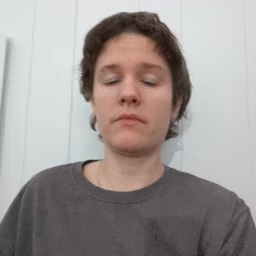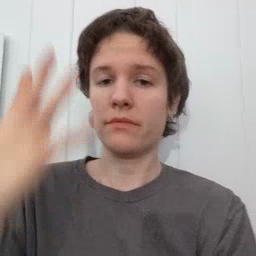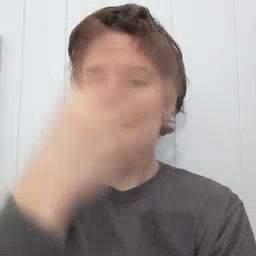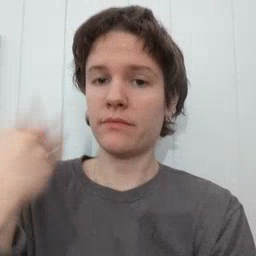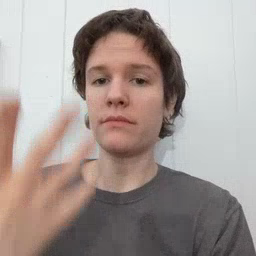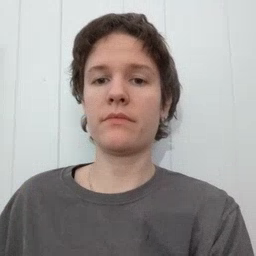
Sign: pretty